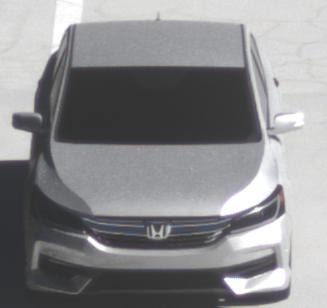
Make: Honda
Model: Accord Hybrid
Detailed model: 9. Generation
Model produced from: 2015
Model produced until: 2019
Doors: 4
Color: white
Road condition: dry road
Daytime: morning or afternoon
Contrast: high contrast